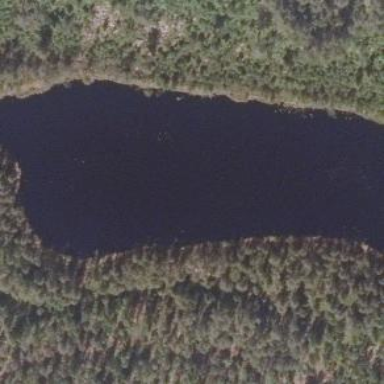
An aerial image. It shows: Pond surrounded by natural water.